Aerial crown-view tile of a tropical tree (Barro Colorado Island, Panama), acquired 20240813:
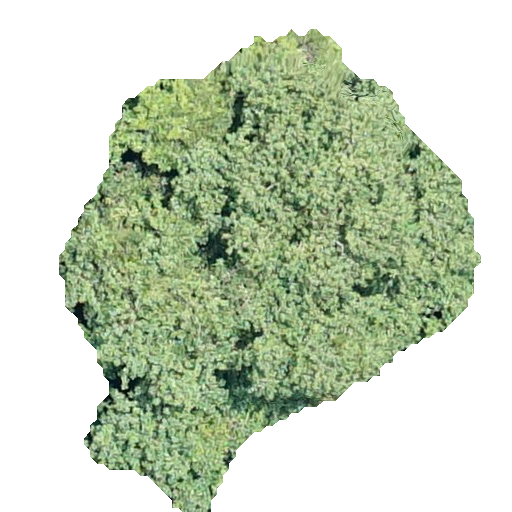
Species: Hieronyma alchorneoides
GBIF accepted scientific name: Hieronyma alchorneoides
Crown area: 191.622 m²